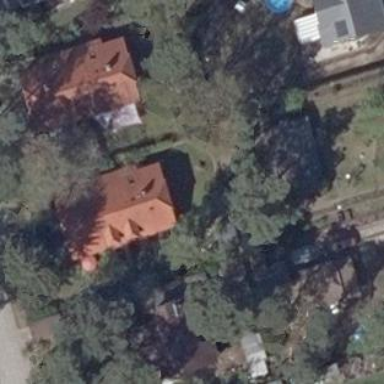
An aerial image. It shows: Simple house.